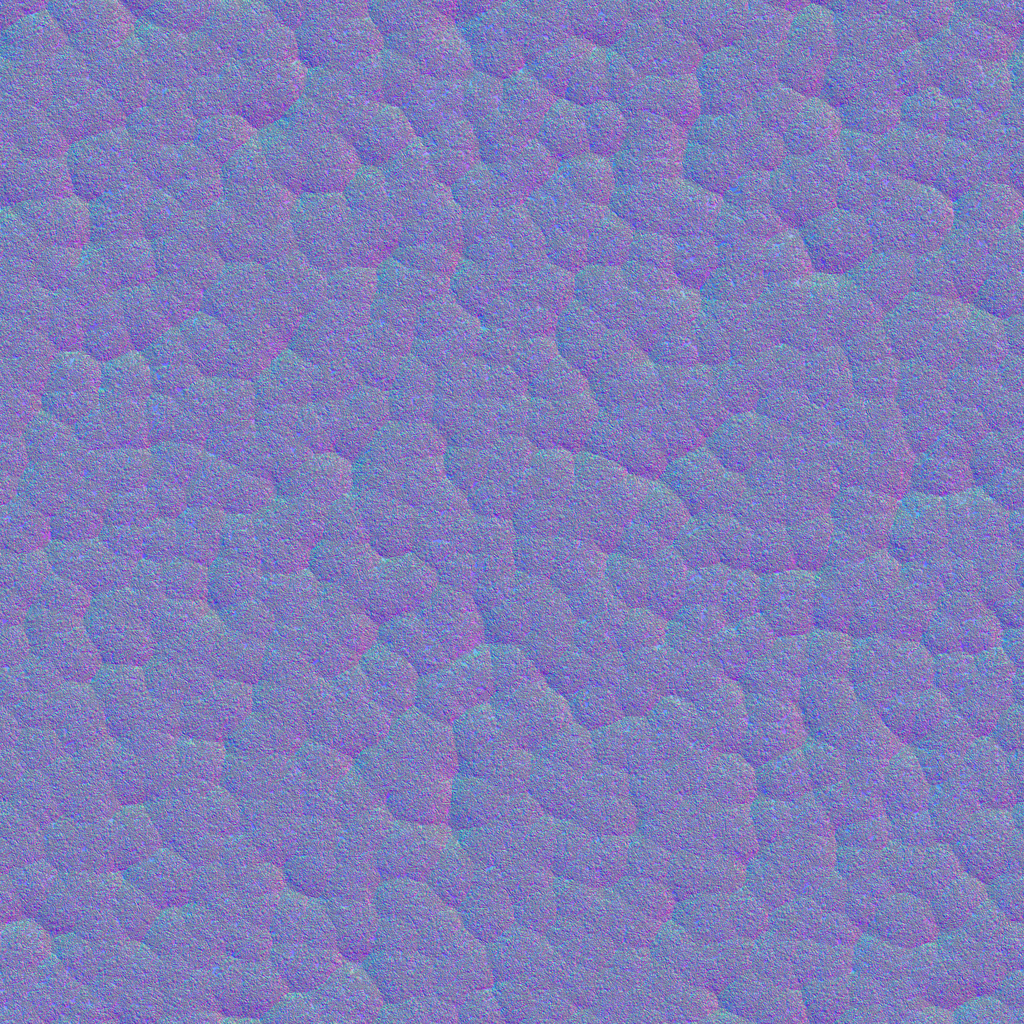
Texture map type: NormalGL